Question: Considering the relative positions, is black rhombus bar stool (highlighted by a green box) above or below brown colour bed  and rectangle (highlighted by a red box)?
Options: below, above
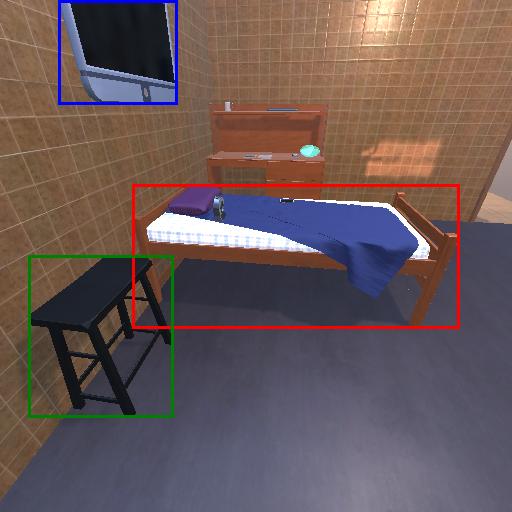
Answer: below